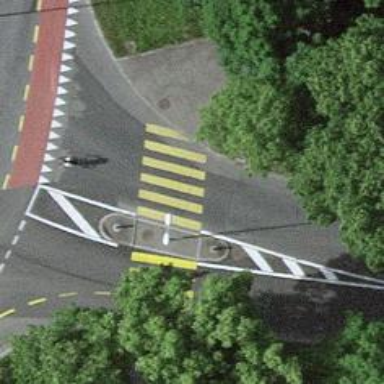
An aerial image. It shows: Uncontrolled road crossing with pedestrian island.